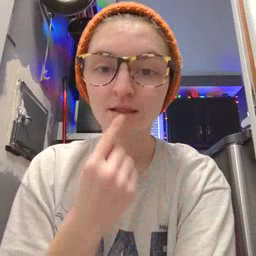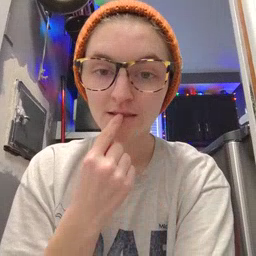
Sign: tongue